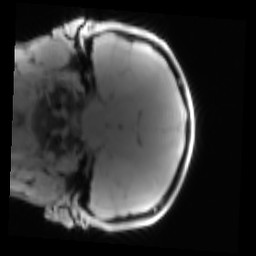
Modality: PDw
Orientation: coronal
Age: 17
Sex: male
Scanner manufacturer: siemens
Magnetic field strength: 3 T
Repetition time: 0.25 s
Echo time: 0.00103 s